Question: I have a requirement, where i will be having two jqgrids in a single page. #grid1 is list of roles and #grid2 is list of operations that a particular role can perform. Now when i select a row(role) in grid1, the operations associated to these particular role should be highlighted in some color in grid2.
I am including my code here
'''
<html>
<head>
<meta http-equiv="content-type" content="text/html; charset=UTF-8">
<title>Role Management</title>
<script type='text/javascript' src='http://code.jquery.com/jquery-1.6.2.js'> </script>
<script type="text/javascript" src="http://ajax.googleapis.com/ajax/libs/jqueryui/1.8.14/jquery-ui.js"></script>
<link rel="stylesheet" type="text/css" href="http://ajax.googleapis.com/ajax/libs/jqueryui/1.8.14/themes/base/jquery-ui.css">
<link rel="stylesheet" type="text/css" href="http://trirand.com/blog/jqgrid/themes/ui.jqgrid.css">
<link rel="stylesheet" href="http://code.jquery.com/mobile/1.4.5/jquery.mobile-1.4.5.min.css">
<script type='text/javascript' src="http://trirand.com/blog/jqgrid/js/i18n/grid.locale-en.js"></script>
<script type='text/javascript' src="http://trirand.com/blog/jqgrid/js/jquery.jqGrid.min.js"></script>
<style type='text/css'>
.ui-jqgrid-btable .ui-state-highlight { background: yellow; }
.ui-jqgrid-htable .ui-jqgrid-labels {background-color:green}
..ui-pg-table {background:green}
.ui-jqgrid .ui-widget-header {
border: 1px solid #0b3e6f;
background: #7da600;
color: #40453a;
}
.ui-jqgrid .ui-jqgrid-bdiv { overflow-y: scroll }
</style>
<script type='text/javascript'>
jQuery(document).ready(function () {
var lastSel,lastSel1,
grid=$("#roleMgmtTable"),
gridavail=$("#AvailableOperations");
grid.jqGrid({
url: "rolesList",
datatype: "json",
jsonReader: {repeatitems: false, id: "ref"},
colNames:['Id','role Name','Description', 'Status'],
colModel:[
{name:'roleId',index:'roleId',width:150,editable:true,sorttype:'text',hidden:true},{name:'roleName',index:'roleName',width:150,editable:true,sorttype:'text',editrules:{text:true},},{name:'description',index:'description', width:150,editable:true,sorttype:'text'},{name:'status',index:'status', width:150,editable:true,sorttype:'text'}],
rowList:[10, 20, 50, 100],
pager: "#pagingDiv",
viewrecords: true,
sortname: 'roleName',
sortorder: "asc",
editurl: "LoadJsonDataServlet?type=BS21 7RH",
caption: "Role Management",
height:200,
editurl: 'rolesList',
ondblClickRow: function(id, ri, ci) {
grid.jqGrid('editRow',id,true,null,null, 'rolesList');
},
});
grid.jqGrid('navGrid',"#pagingDiv",{edit:true,add:true,del:true,search:false, refresh:false},
// Edit options
{
savekey: [true, 13],
reloadAfterSubmit: true,
//jqModal: true,
closeOnEscape: true,
closeAfterEdit: true,
height:300,
width:500,
bSubmit: "Update",
bCancel: "Close",
bClose: "Close",
editCaption: "Edit Record"
},
// Add options
{
savekey: [true, 13],
reloadAfterSubmit: true,
//jqModal: true,
height:300,
width:500,
bSubmit: "Save",
bCancel: "Close",
bClose: "Close",
addCaption: "Add Record",
closeOnEscape: true,
closeAfterAdd: true,
closeOnEscape: true
},
// Delete options
{
closeOnEscape: true,
multipleSearch: false,
reloadAfterSubmit:true,
closeAfterSearch: false,
bSubmit: "Delete",
bCancel: "Close",
bClose: "Close",
onclickSubmit: function (params) {
var list = $("#roleMgmtTable");
var selectedRow = list.getGridParam("selrow");
rowData = list.getRowData(selectedRow);
return rowData;
}
}
);
gridavail.jqGrid({
url: "optsList",
datatype: "json",
jsonReader: {repeatitems: false, id: "ref"},
colNames:['Id','Name','Description'],
colModel: [{name:'id',index:'id',width:150,editable:true,sorttype:'text',hidden:true},{name:'name',index:'name', width:150,editable:true,sorttype:'text',editrules:{text:true},},{name:'description',index:'description',width:300,editable:true,sorttype:'text'}],
rowList:[10,20,60,100],
pager: "#pagingDiv1",
viewrecords: true,
sortname: 'name',
sortorder: "asc",
editurl: "LoadJsonDataServlet?type=BS21 7RH",
caption: "Available Operations",
height:200,
multiselect: true,
editurl: 'clientArray',
ondblClickRow: function(id, ri, ci) {
// edit the row and save it on press "enter" key
gridavail.jqGrid('editRow',id,true,null,null, 'clientArray');
},
onSelectRow: function(id) {
if (id && id !== lastSel1) {
if (typeof lastSel1 !== "undefined") {
gridavail.jqGrid('restoreRow',lastSel1);
}
lastSel1 = id;
}
}
});
$('#save_role_operation').click(function(){
var myGrid = $("#roleMgmtTable");
selRowId = myGrid.jqGrid ('getGridParam', 'selrow');
roleIdValue = myGrid.jqGrid ('getCell', selRowId, 'roleId');
var avaGrid = $("#AvailableOperations");
selopIds = avaGrid.jqGrid('getGridParam','selarrrow');
selOpArrVal=""
if(selopIds==""){
}else if(selopIds!=""){
selOpArr = selopIds.toString().split(",");
for(i=0;i<selOpArr.length;i++){
if(i < selOpArr.length-1){
selOpArrVal = selOpArrVal + avaGrid.jqGrid ('getCell', selOpArr[i], 'id') +",";
}else if(i==selOpArr.length-1){
selOpArrVal = selOpArrVal + avaGrid.jqGrid ('getCell', selOpArr[i], 'id');
}
}
console.log("roleId value="+roleIdValue);
console.log("selOpArrVal value="+selOpArrVal);
$.ajax({
data: {"roleId":roleIdValue,"avaOpList":selOpArrVal},
success: function(data){
console.log("device control succeeded"+data);
},
error: function(errMsg){
console.log("Device control failed");
},
type: 'POST',
url: "roleOperationsList"
});
}
});
});
</script>
</head>
<body>
<form id='myForm'>
<div style="float:left;width:1155px;height:100%">
<table border=0>
<tr>
<td style="border-left: 3px solid #cdd0d4;"/>
<td>
<table style="width:100%;">
<tr><td bgcolor="#666666" style="color:white">Application Roles</td> </tr>
<tr>
<td>
<div>
<div style="width:100%;border:1px;">
<div style="float: left;border:1px;">
<table id="roleMgmtTable"></table>
<div id="pagingDiv"></div>
</div>
<div style="float: left;padding:0px 0px 0px 20px">
<table id="AvailableOperations"></table>
<div id="pagingDiv1"></div>
<div style="float:left;">
<div style="padding:10px 0px 0p 0px">
<div style="float: left;background: #7da600;">
<button class="save_role_operation" id="save_role_operation">Save Role Operation</button></div>
</div>
</div>
</div>
</div>
</div>
</td>
</tr>
</table>
</td>
<td style="border-left: 3px solid #cdd0d4;"/>
</tr>
</table>
<div >
<div style="display:inline-block;" ><a href="Home">Home</a></div>
</div>
</div>
</form>
</body>
</html>
'''
when i select role on left grid and operations on right grid and click on the button save role operations, the roleId and operationId will be saved into an association table with columns role_id and operation_id. SO now if i select the role(row), i should see the associated operations for this in the right grid.
can anyone help me through this?
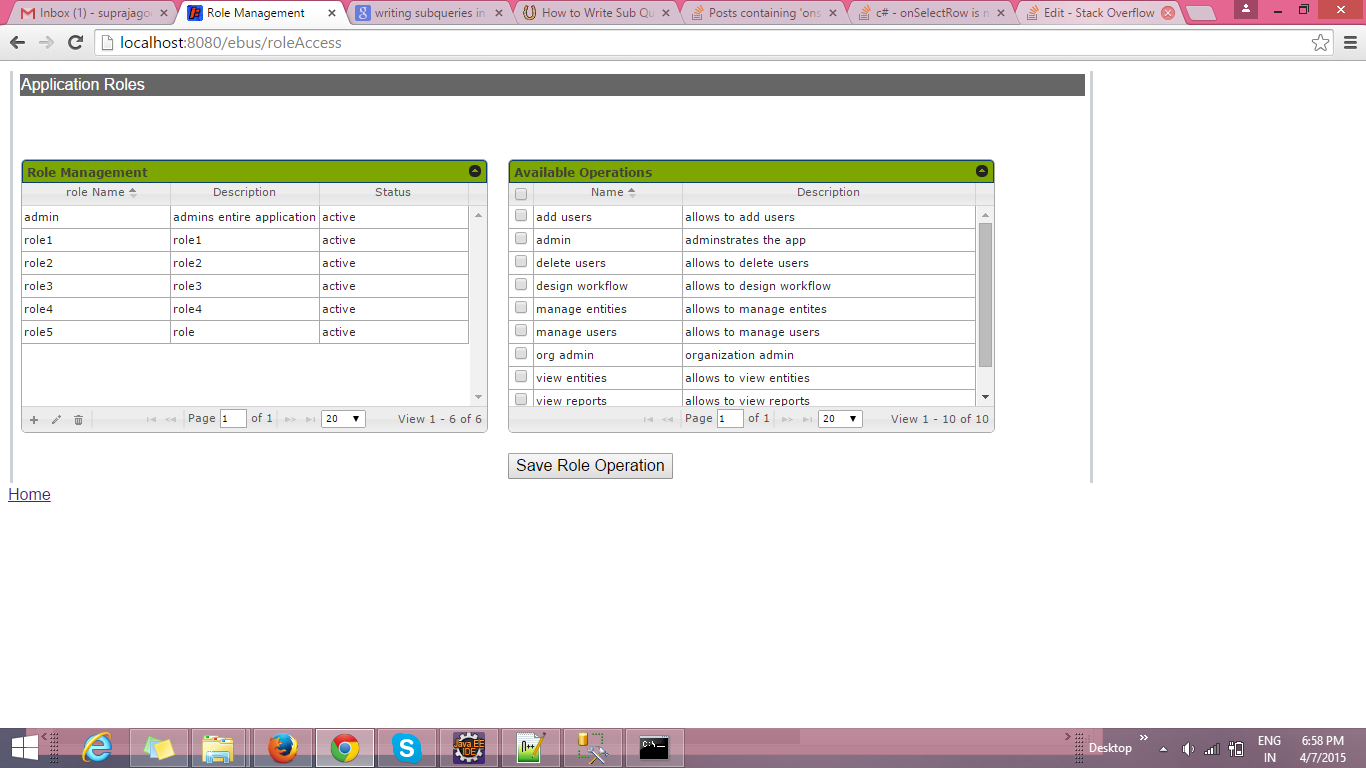
Answer: You can add 'onSelectRow' callback on left grid (master grid). The callback will be called by jqGrid after a row in the left grid (master grid) will be selected. You will get the 'id' of the selected row (the 'rowid').
The next step: you should get somewhere the information which operations are associated with the role. For example you can hold the information in the hidden column of roles grid. You need to include the information in the server response which you use for filling the grid. The 'operationIds' column of Roles grid can contains for example comma separated list of the ids of operations. In the case the implementation could be the following:
'''
onSelectRow: function (rowid) {
var operationIds = $(this).jqGrid("getCell", rowid, "operationIds").split(","),
i, n = operationIds.length;
gridavail.jqGrid("resetSelection");
for (i = 0; i < n; i++) {
gridavail.jqGrid("setSelection", operationIds[i]);
}
}
'''